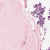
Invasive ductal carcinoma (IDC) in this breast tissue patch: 0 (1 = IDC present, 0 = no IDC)